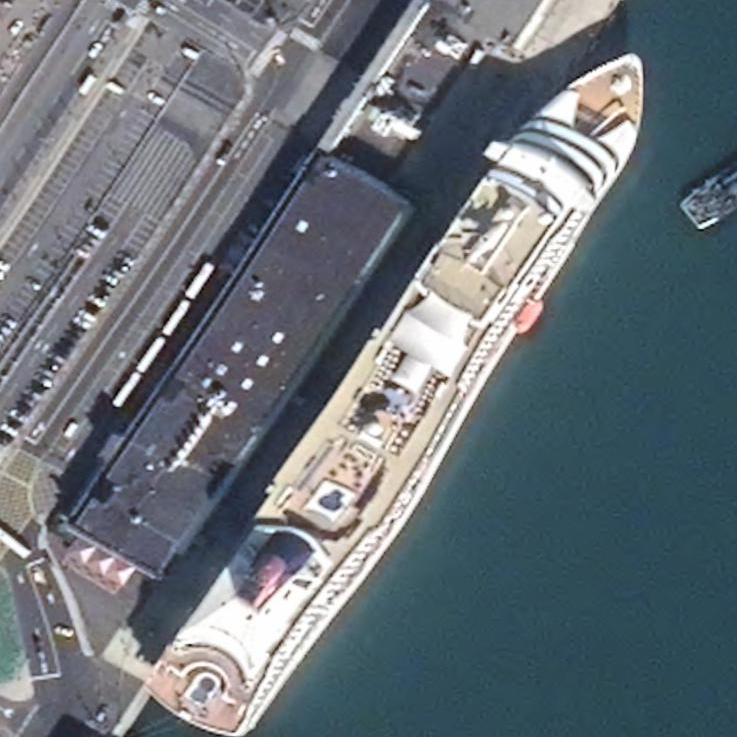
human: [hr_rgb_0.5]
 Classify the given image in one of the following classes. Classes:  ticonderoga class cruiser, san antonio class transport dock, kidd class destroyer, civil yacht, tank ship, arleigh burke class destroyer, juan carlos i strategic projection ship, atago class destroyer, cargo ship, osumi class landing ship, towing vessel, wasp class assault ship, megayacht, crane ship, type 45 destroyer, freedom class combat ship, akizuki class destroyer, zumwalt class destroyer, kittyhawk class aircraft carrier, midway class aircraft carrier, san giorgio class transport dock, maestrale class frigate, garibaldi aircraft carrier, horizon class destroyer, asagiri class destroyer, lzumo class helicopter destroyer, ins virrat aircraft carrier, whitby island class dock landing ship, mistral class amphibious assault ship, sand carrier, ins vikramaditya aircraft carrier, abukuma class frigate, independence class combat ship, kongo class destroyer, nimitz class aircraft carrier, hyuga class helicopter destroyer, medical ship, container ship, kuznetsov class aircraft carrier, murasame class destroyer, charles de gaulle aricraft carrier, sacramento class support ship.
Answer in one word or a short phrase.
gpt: Megayacht